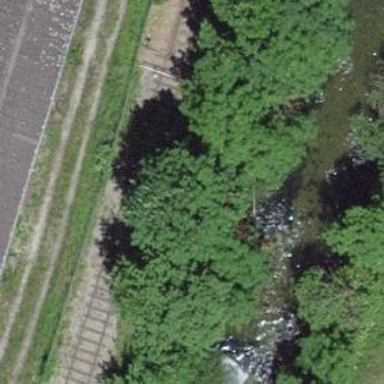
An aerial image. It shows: Railway switch.